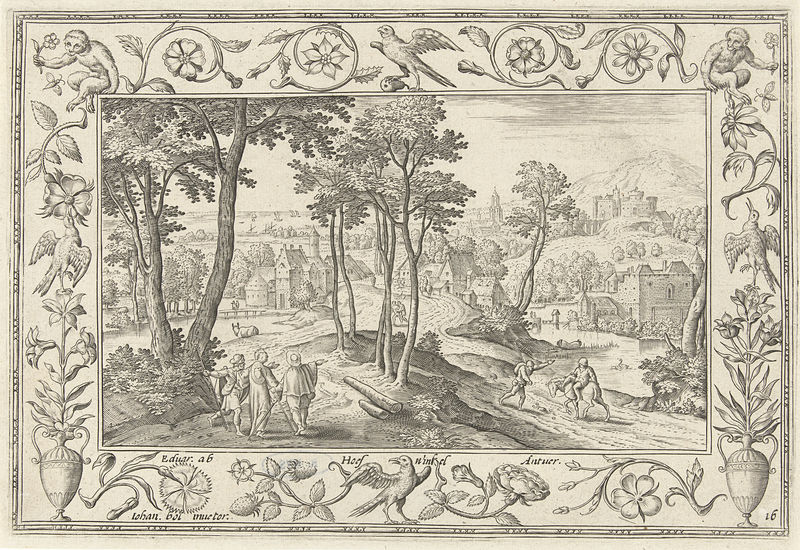
Titel: Emmaüsgangers
Künstler: Adriaen Collaert
Standort: Amsterdam
Institution: Rijksmuseum
Schlagwörter: adler, vogel, bäume, fluss, landschaft, menschen, stadt, blume, blüte, gebäude, weg, rahmen, baumstamm, vögel, wege, pflanzen, esel, reiter, affe, vase, church, hat, men, people, white, black, conversation, decorative, flowers, print, vasen, birne, stich, wood, flower, tree, hill, lake, landscape, peasant, water, tower, trees, village, baroque, river, plants, road, drawing, frame, castle, bird, etching, monochrome, birds, children, bridge, town, rural, city, leaves, pastoral, renaissance, ornaments, draw, farm, horse, biene, pottery, rococo, border, latin, towers, vine, sepia, woods, copper, moat, scenery, fortress, hunt, lumber, etch, balck and white, hunting party, grawings, sciene, traiditional, artigbirne